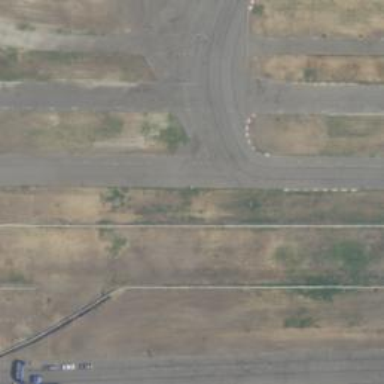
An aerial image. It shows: Raceway for motor sports.